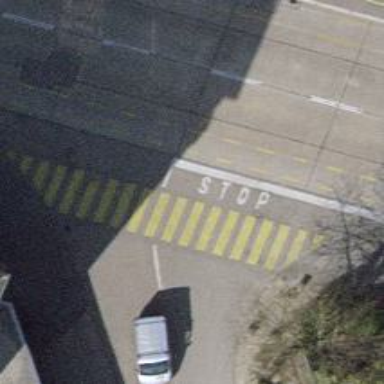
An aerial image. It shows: Marked zebra crossing on the road.